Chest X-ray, AP view. Patient: 57 years old, sex M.
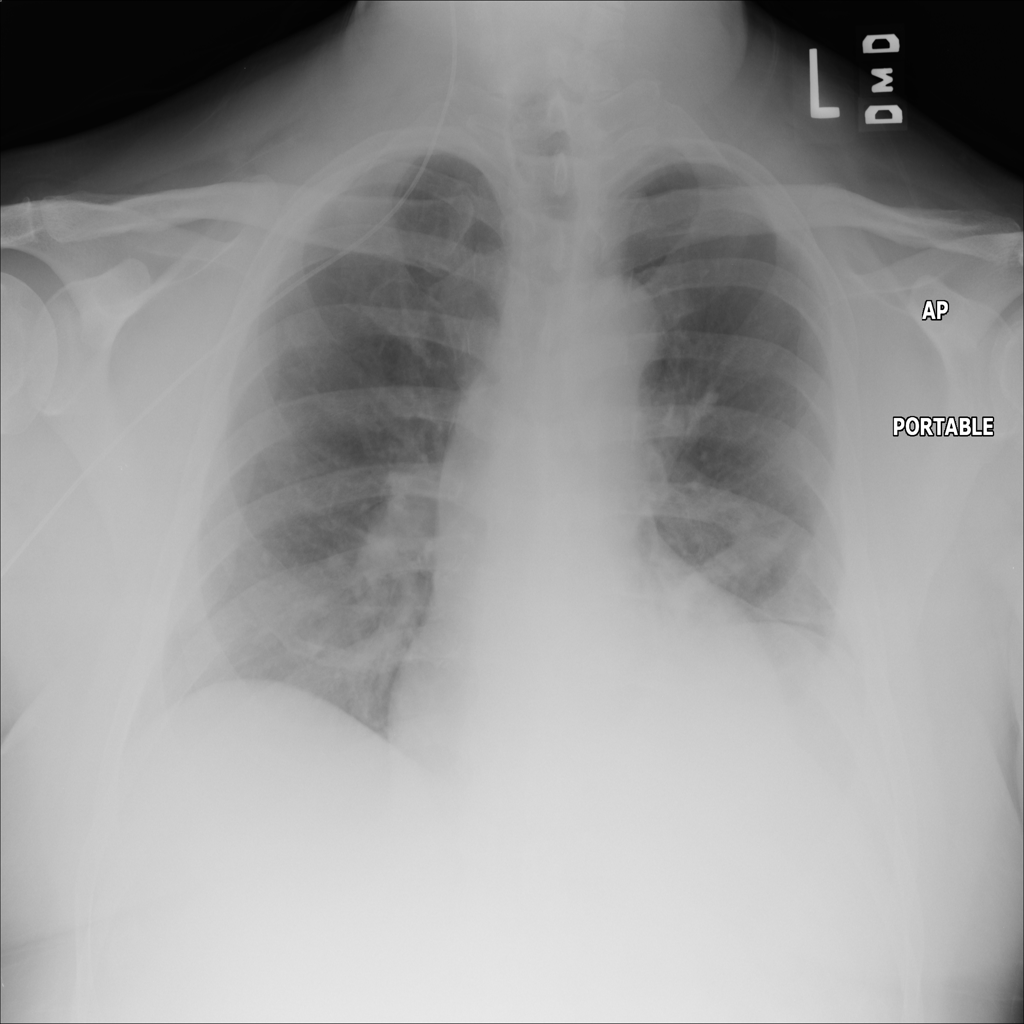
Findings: No Finding